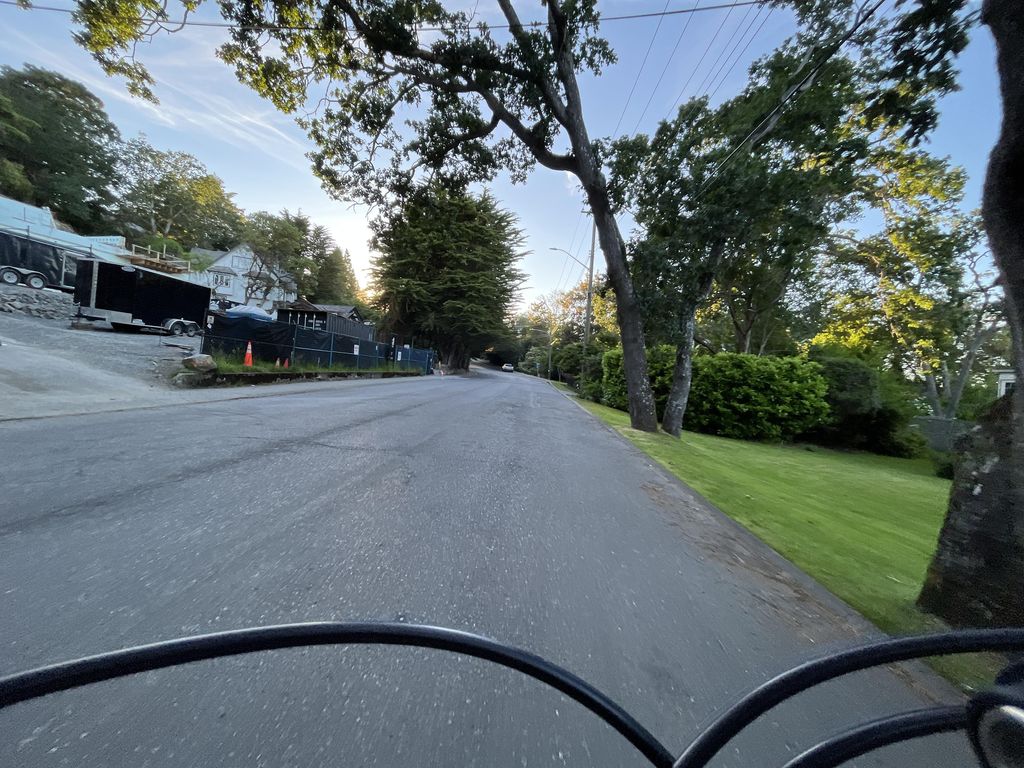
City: victoria